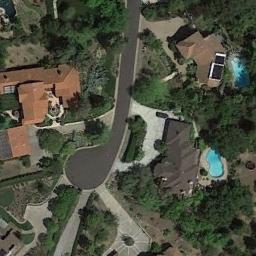
Label: residential